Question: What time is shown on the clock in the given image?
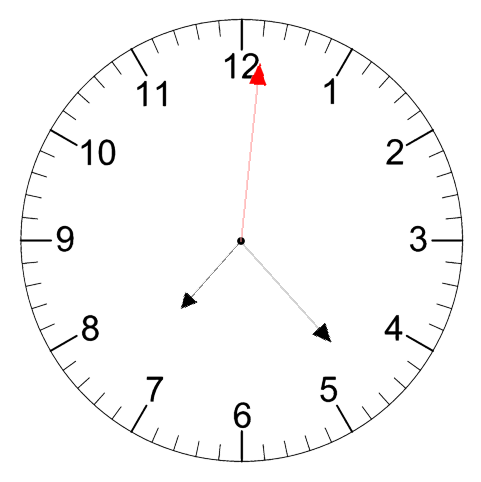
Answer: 07:23:01